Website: macys
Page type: account-selection
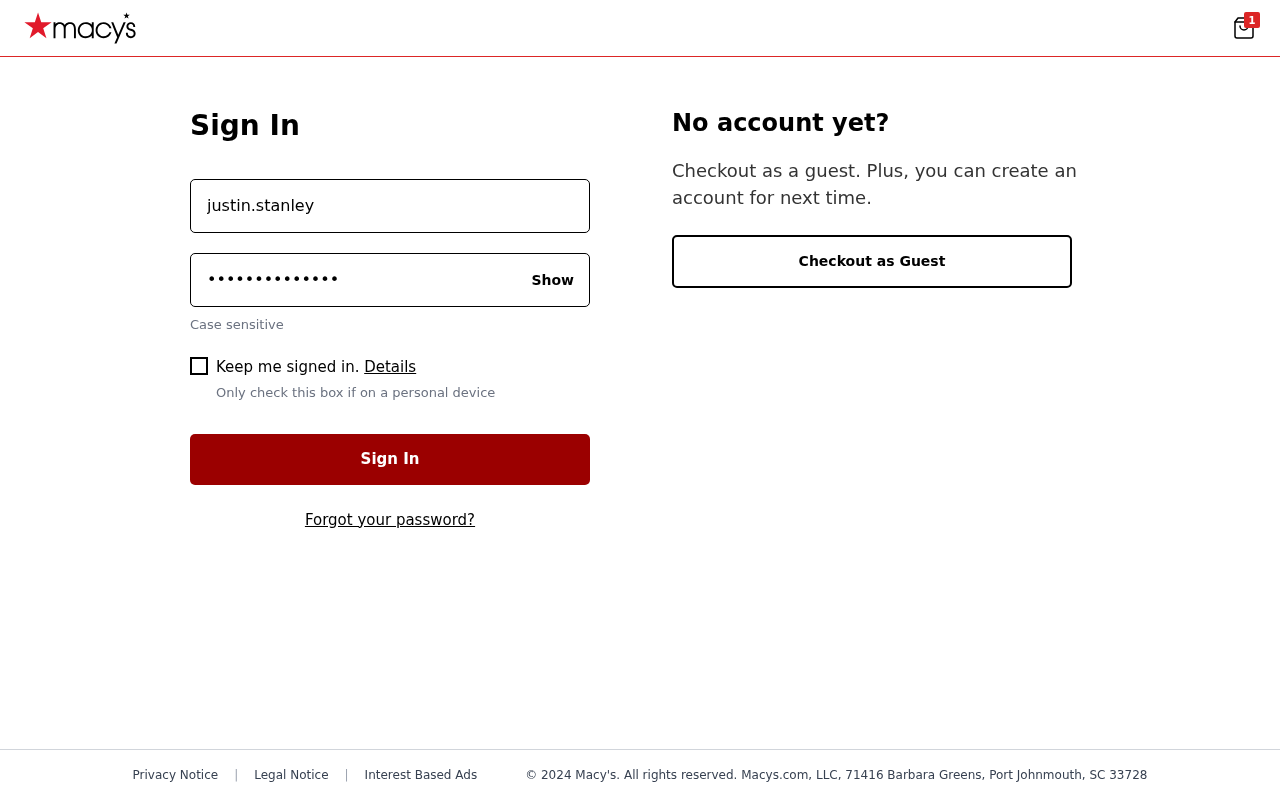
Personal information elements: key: PII_LOGIN_USERNAME
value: justin.stanley
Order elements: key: ORDER_NUM_ITEMS
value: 1